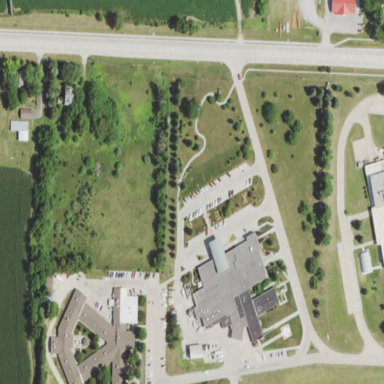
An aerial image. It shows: Healthcare facility identified as hospital.